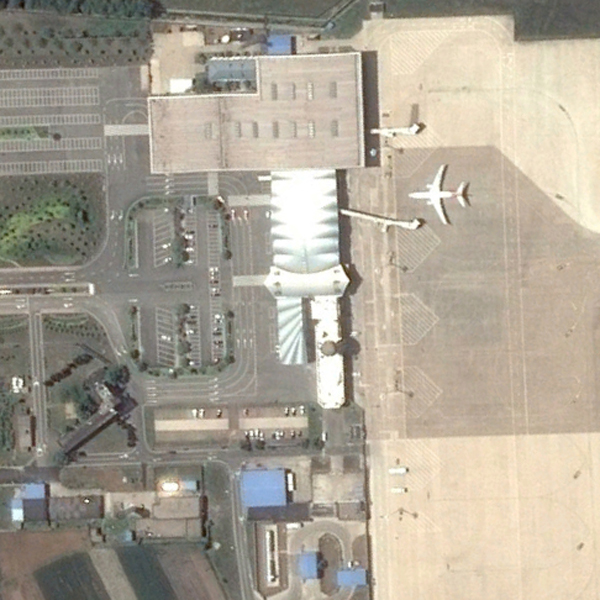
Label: Airport